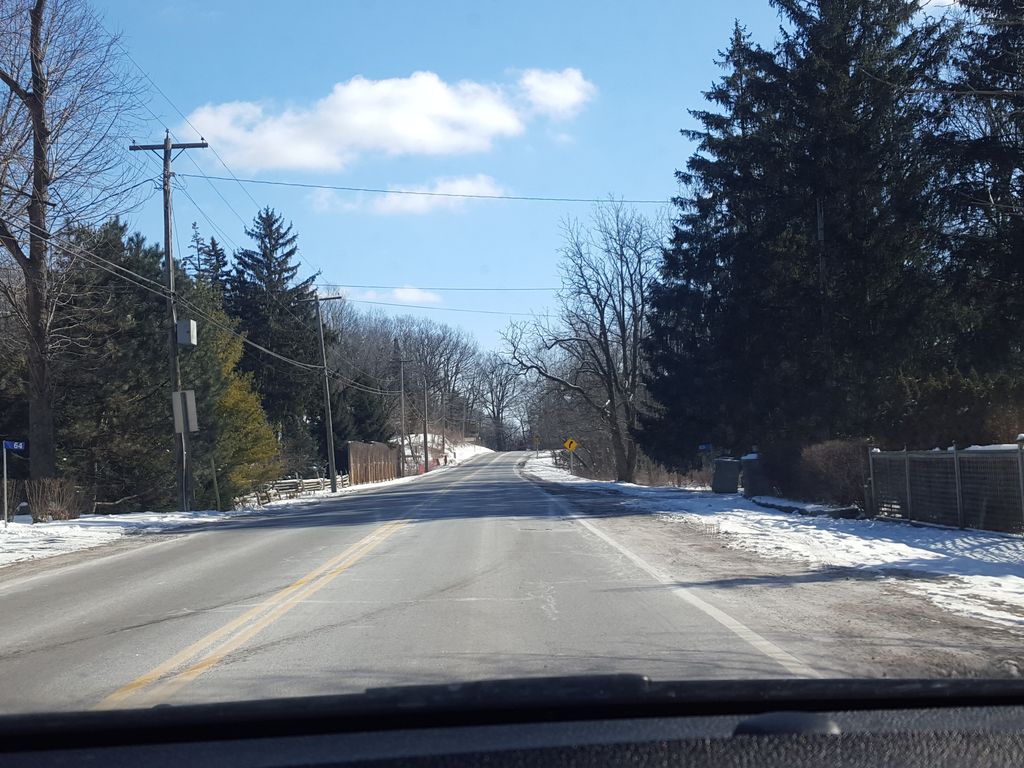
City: hamilton